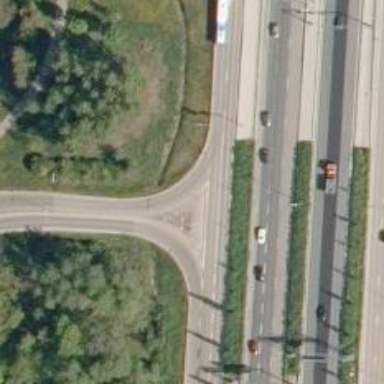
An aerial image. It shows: Asphalt road classified as tertiary trunk link.